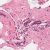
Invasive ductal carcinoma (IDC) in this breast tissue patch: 0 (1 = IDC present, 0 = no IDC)